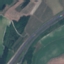
Land use / land cover class: Highway